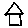
Label: house